Question: All I want to create is basic recursive category. Category is root if 'RootCategory_Id' is set to null and it belongs to some other category if it is set to some id. I've added category with two child-categories in 'Seed()' method to test and it does not work. (I've checked DB afterwards, there are inserted)
### Category model
'''
public class Category
{
public int ID { get; set; }
public Category RootCategory { get; set; } // This one works good, it also creates "RootCategory_Id" in database on "update-database"
public ICollection<Category> ChildCategories { get; set; } // This is always null, how to map it correctly?
public string Name { get; set; }
}
'''
### Seed method
'''
protected override void Seed(Test.Infrastructure.TestDataContext context)
{
context.Categories.Add(new Category() {
Name = "First Category", ChildCategories = new List<Category>() {
new Category(){
Name = "Second Category"
},
new Category(){
Name = "Third Category"
}
}
});
context.SaveChanges();
}
'''
### This is how I tested that it does not work
'''
public ActionResult Test()
{
// After checking DB my root is 4, and two categories that have RootCategory_Id set to 4
var c = _db.Categories.Where(x => x.ID == 4).Single();
return Content(c.ChildCategories.FirstOrDefault().Name); // Always returns null, even c.ChildCategories.Count() returns 'null'
}
'''
### Picture of what I want to achieve

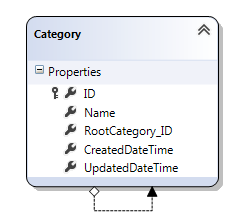
Answer: I didn't really want to necro-thread here, but I've been searching for methods on how to solve this exact problem.
Here's my solution; it's a bit long winded, but it allows a much more scalable approach to Code First programming. It also introduces the Strategy pattern to allow for SoC while remaining as POCO as possible.
## Step 1: Create the entity primitives and interfaces.
'''
/// <summary>
/// Represents an entity used with Entity Framework Code First.
/// </summary>
public interface IEntity
{
/// <summary>
/// Gets or sets the identifier.
/// </summary>
/// <value>
/// The identifier.
/// </value>
int Id { get; set; }
}
'''
'''
/// <summary>
/// Represents a recursively hierarchical Entity.
/// </summary>
/// <typeparam name="TEntity"></typeparam>
public interface IRecursiveEntity <TEntity> where TEntity : IEntity
{
/// <summary>
/// Gets or sets the parent item.
/// </summary>
/// <value>
/// The parent item.
/// </value>
TEntity Parent { get; set; }
/// <summary>
/// Gets or sets the child items.
/// </summary>
/// <value>
/// The child items.
/// </value>
ICollection<TEntity> Children { get; set; }
}
'''
'''
/// <summary>
/// Acts as a base class for all entities used with Entity Framework Code First.
/// </summary>
public abstract class Entity : IEntity
{
/// <summary>
/// Gets or sets the identifier.
/// </summary>
/// <value>
/// The identifier.
/// </value>
public int Id { get; set; }
}
'''
'''
/// <summary>
/// Acts as a base class for all recursively hierarchical entities.
/// </summary>
/// <typeparam name="TEntity">The type of the entity.</typeparam>
public abstract class RecursiveEntity<TEntity> : Entity, IRecursiveEntity<TEntity>
where TEntity : RecursiveEntity<TEntity>
{
#region Implementation of IRecursive<TEntity>
/// <summary>
/// Gets or sets the parent item.
/// </summary>
/// <value>
/// The parent item.
/// </value>
public virtual TEntity Parent { get; set; }
/// <summary>
/// Gets or sets the child items.
/// </summary>
/// <value>
/// The child items.
/// </value>
public virtual ICollection<TEntity> Children { get; set; }
#endregion
}
'''
Some people have suggested edits to this post regarding this class. The class needs to only accept 'RecursiveEntity<TEntity>' as a constraint, rather than 'IEntity' so that it is constrained to only handle recursive entities. This helps alleviate type mismatch exceptions. If you use 'IEntity' instead, you will need to add some exception handling to counter mismatched base types.
Using 'IEntity' will give perfectly valid code, but it will not work as expected under all circumstances. Using the topmost root available, isn't always the best practice, and in this case, we need to constrain further down the inheritence tree than at that root level. I hope that makes sense. It is something I played around with at first, but I had huge problems when populating the database; especially during Entity Framework Migrations, where you have no fine grained debugging control.
During testing, it also didn't seem to play nice with 'IRecursiveEntity<TEntity>' either. I may return to this soon, as I'm refreshing an old project that uses it, but the way it is written here is fully valid and working, and I remember tweaking it until it worked as expected. I think there was a trade off between code elegance and inheritance heirarchy, where using a higher level class meant casting a lot of properties between 'IEntity' and 'IRecursiveEntity<IEntity>', which in turn, gave a lower performance and looked ugly.
## Step 2: Derive the RecursiveEntity.
I've used the example from the original question...
'''
public class Category : RecursiveEntity<Category>
{
/// <summary>
/// Gets or sets the name of the category.
/// </summary>
/// <value>
/// The name of the category.
/// </value>
public string Name { get; set; }
}
'''
I've stripped out everything from the class apart from non-derived properties. The 'Category' derives all its other properties from its self-associated generic inheritance of the 'RecursiveEntity' class.
## Step 3: Extension Methods (Optional).
To make the whole thing more managable, I've added some extension methods to easily add new children to any parent item. The difficulty, I found, was that you need to set both ends of the one-to-many relationship and merely adding the child to the list didn't allow you to handle them in the way they are intended. It's a simple fix that saves a huge amount of time in the long run.
'''
/// <summary>
/// Adds functionality to all entities derived from the RecursiveEntity base class.
/// </summary>
public static class RecursiveEntityEx
{
/// <summary>
/// Adds a new child Entity to a parent Entity.
/// </summary>
/// <typeparam name="TEntity">The type of recursive entity to associate with.</typeparam>
/// <param name="parent">The parent.</param>
/// <param name="child">The child.</param>
/// <returns>The parent Entity.</returns>
public static TEntity AddChild<TEntity>(this TEntity parent, TEntity child)
where TEntity : RecursiveEntity<TEntity>
{
child.Parent = parent;
if (parent.Children == null)
parent.Children = new HashSet<TEntity>();
parent.Children.Add(child);
return parent;
}
/// <summary>
/// Adds child Entities to a parent Entity.
/// </summary>
/// <typeparam name="TEntity">The type of recursive entity to associate with.</typeparam>
/// <param name="parent">The parent.</param>
/// <param name="children">The children.</param>
/// <returns>The parent Entity.</returns>
public static TEntity AddChildren<TEntity>(this TEntity parent, IEnumerable<TEntity> children)
where TEntity : RecursiveEntity<TEntity>
{
children.ToList().ForEach(c => parent.AddChild(c));
return parent;
}
}
'''
Once you have all of that in place, you can seed it thusly:
'''
/// <summary>
/// Seeds the specified context.
/// </summary>
/// <param name="context">The context.</param>
protected override void Seed(Test.Infrastructure.TestDataContext context)
{
// Generate the root element.
var root = new Category { Name = "First Category" };
// Add a set of children to the root element.
root.AddChildren(new HashSet<Category>
{
new Category { Name = "Second Category" },
new Category { Name = "Third Category" }
});
// Add a single child to the root element.
root.AddChild(new Category { Name = "Fourth Category" });
// Add the root element to the context. Child elements will be saved as well.
context.Categories.AddOrUpdate(cat => cat.Name, root);
// Run the generic seeding method.
base.Seed(context);
}
'''